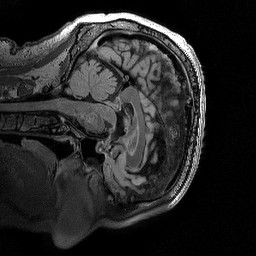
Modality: T2w
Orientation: sagittal
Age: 55
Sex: male
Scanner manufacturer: siemens
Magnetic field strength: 3 T
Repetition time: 5 s
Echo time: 0.386 s